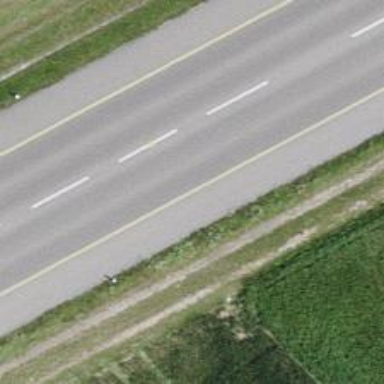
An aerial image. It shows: Primary highway with asphalt surface and cycle track alongside.